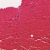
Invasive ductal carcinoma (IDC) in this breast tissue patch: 0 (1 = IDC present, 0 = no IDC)